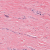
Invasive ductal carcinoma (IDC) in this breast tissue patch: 0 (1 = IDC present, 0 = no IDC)